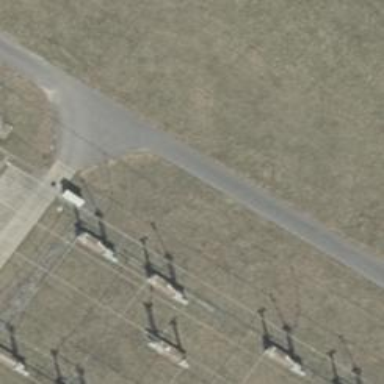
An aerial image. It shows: Power line carrying busbar.